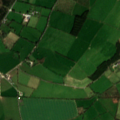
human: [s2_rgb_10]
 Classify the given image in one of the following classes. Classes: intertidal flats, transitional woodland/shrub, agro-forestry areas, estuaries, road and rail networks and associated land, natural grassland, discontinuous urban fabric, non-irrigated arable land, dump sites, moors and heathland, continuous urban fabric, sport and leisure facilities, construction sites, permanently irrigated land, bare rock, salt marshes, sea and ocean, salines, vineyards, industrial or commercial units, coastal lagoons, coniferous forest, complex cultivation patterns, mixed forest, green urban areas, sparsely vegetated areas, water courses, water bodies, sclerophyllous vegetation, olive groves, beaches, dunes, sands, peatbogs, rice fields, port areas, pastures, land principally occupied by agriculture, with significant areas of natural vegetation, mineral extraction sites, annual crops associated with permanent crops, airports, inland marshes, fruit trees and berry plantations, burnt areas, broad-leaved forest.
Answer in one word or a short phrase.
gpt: pastures, coniferous forest, transitional woodland/shrub